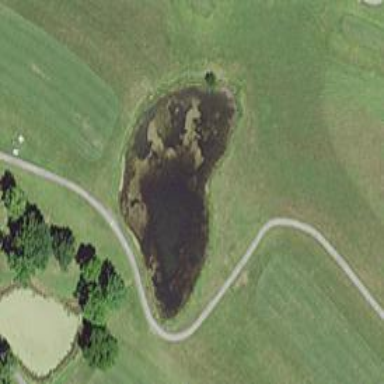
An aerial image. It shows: Water hazard on golf course. The hazard is natural water feature.